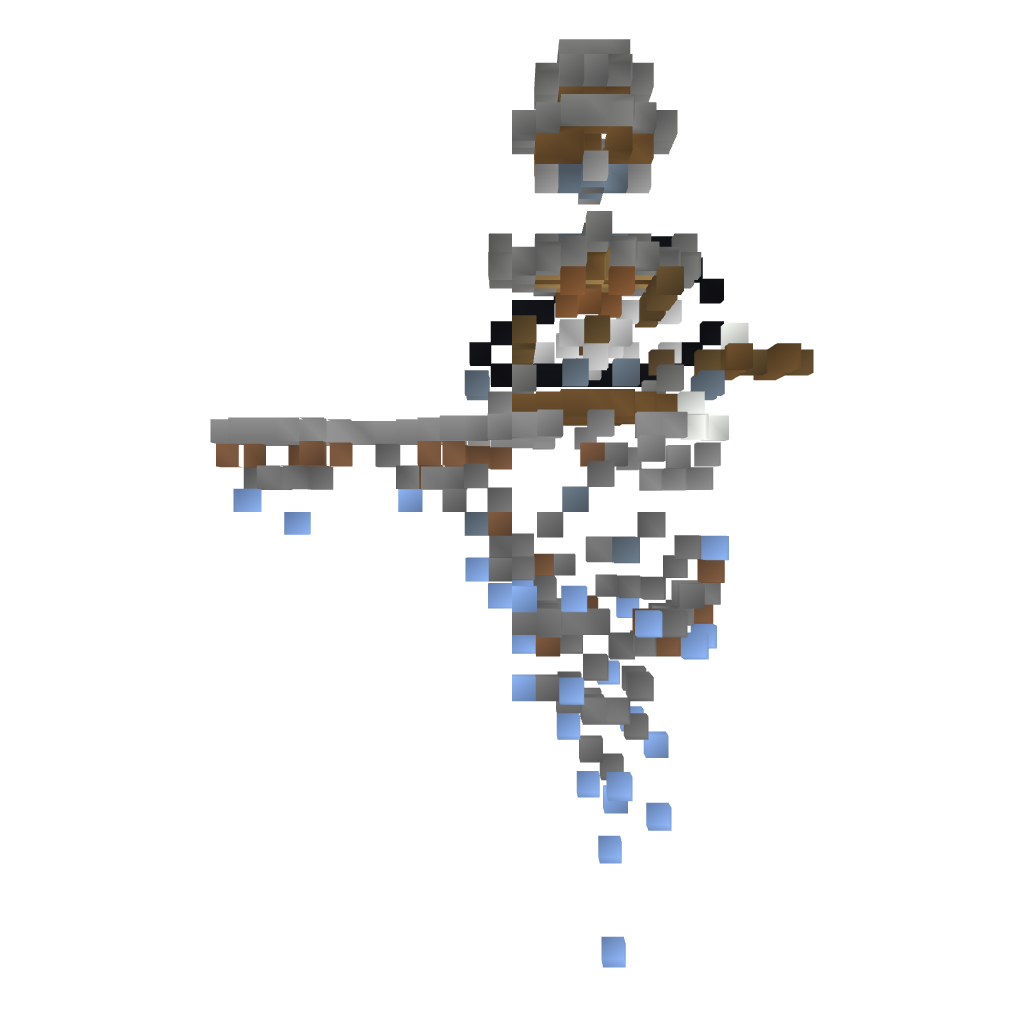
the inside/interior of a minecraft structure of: Steampunk Windmill